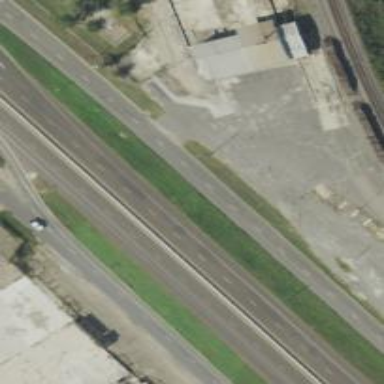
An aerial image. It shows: Motorway junction.